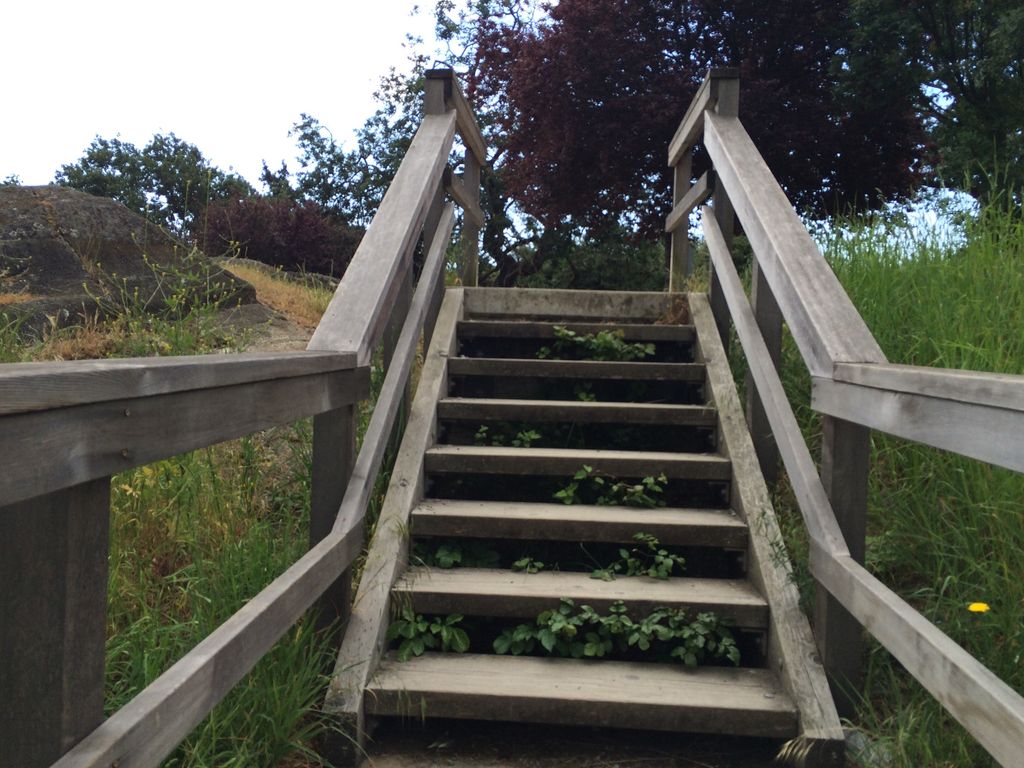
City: victoria